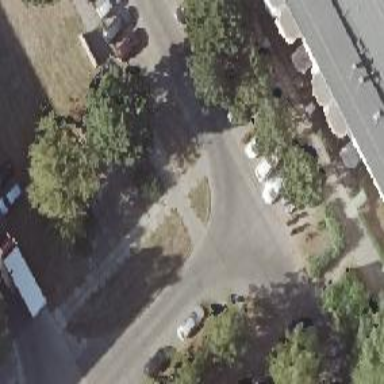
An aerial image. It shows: Residential road with concrete surface. There are separate sidewalks on both sides.